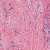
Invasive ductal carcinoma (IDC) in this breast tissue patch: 0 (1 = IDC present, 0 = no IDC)